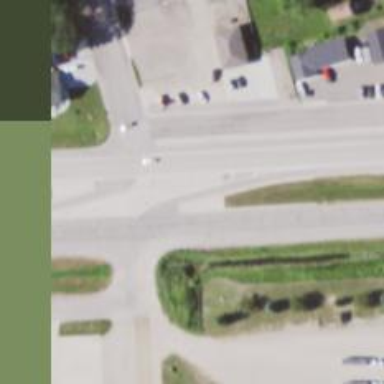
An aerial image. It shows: Trunk link highway.